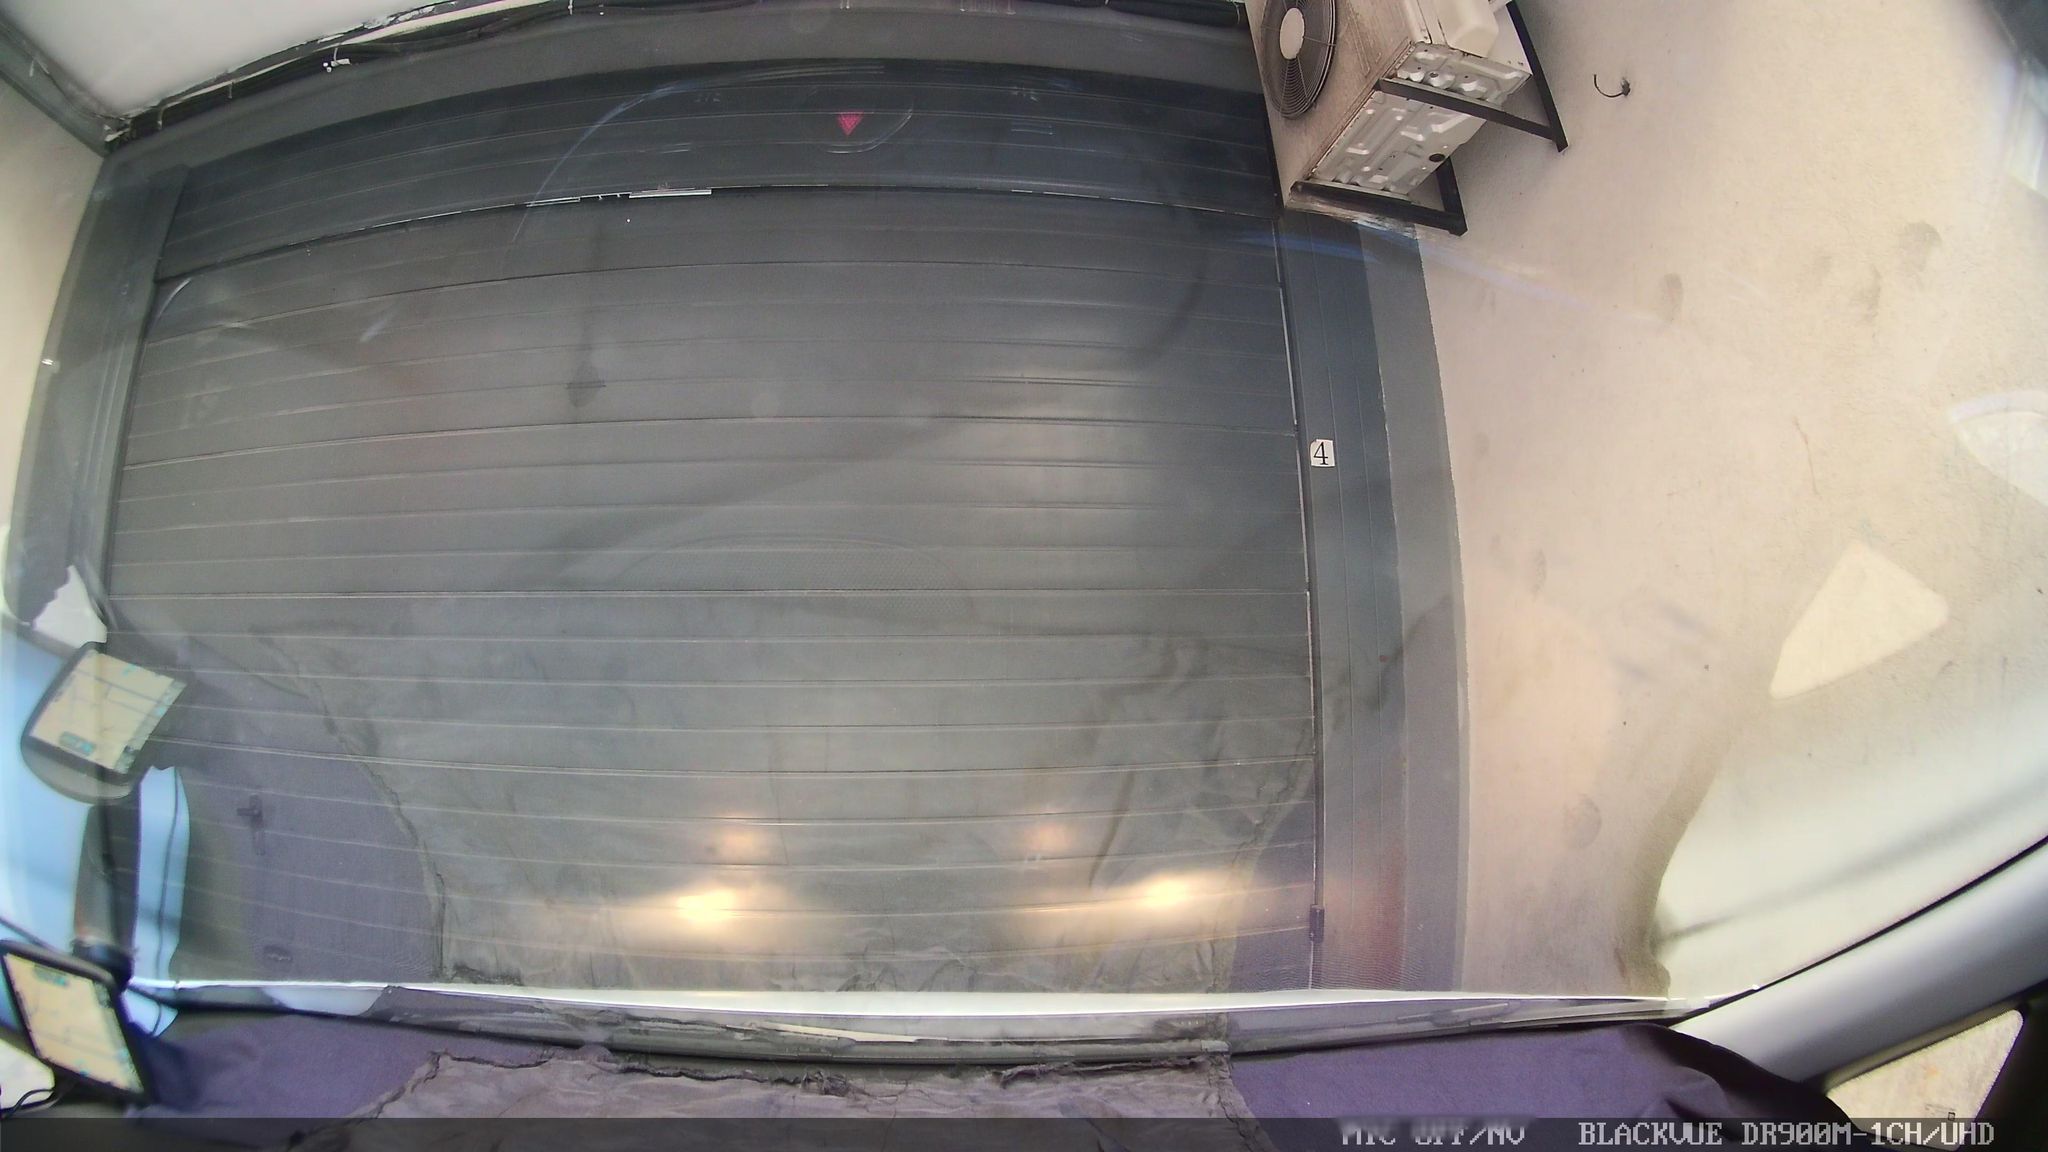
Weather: snowy
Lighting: day
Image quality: slightly poor
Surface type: driving surface
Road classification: residential
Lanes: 1
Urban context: urban centre
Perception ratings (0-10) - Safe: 1.03, Lively: 2.38, Beautiful: 4.47, Boring: 8.17, Depressing: 6.91, Wealthy: 1.24